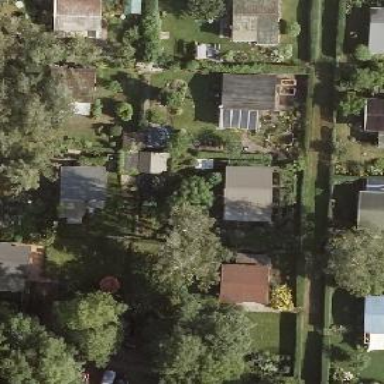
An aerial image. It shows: Plot within allotments.